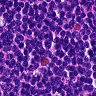
Metastatic tissue present: no